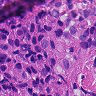
Metastatic tissue present: yes